Chest X-ray:
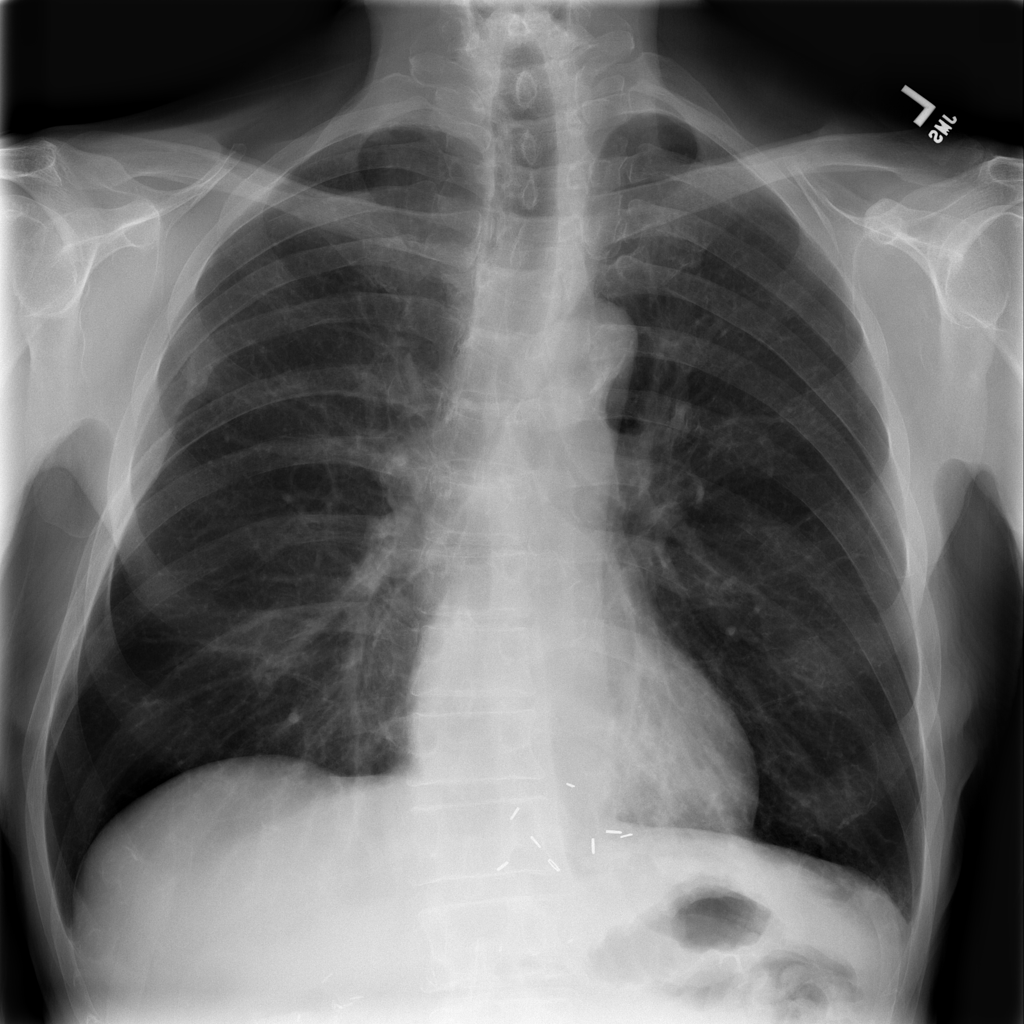
Findings: Fracture
No abnormal finding: no